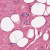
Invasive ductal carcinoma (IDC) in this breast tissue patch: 0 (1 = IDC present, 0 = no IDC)